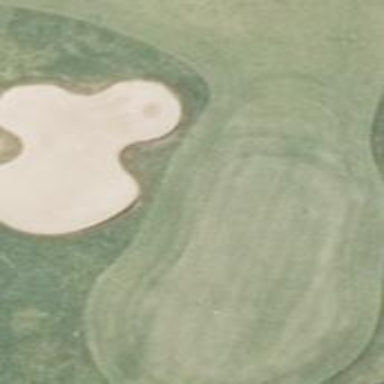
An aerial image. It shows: Bunker on golf course.